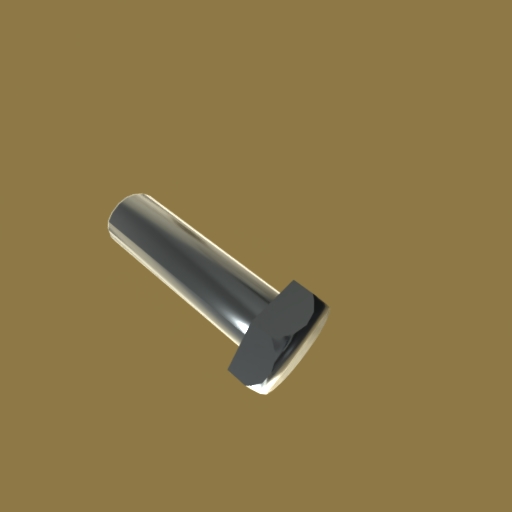
Label: bolt